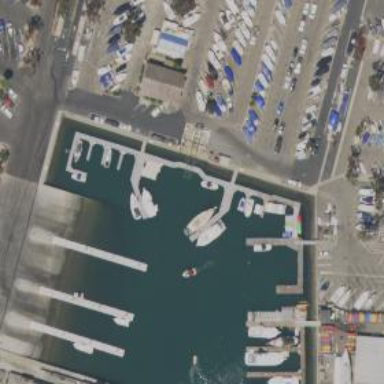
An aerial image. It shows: Pier with mooring facilities.